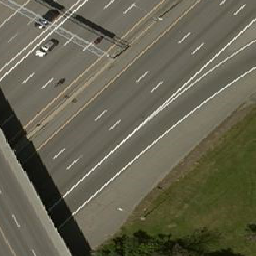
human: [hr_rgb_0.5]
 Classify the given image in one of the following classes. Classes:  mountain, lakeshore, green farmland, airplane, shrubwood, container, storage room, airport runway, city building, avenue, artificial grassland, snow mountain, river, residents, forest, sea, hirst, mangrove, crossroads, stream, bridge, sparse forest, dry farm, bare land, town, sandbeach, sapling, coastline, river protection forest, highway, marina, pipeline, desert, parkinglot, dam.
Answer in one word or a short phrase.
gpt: highway